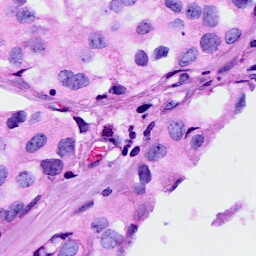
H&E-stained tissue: Breast